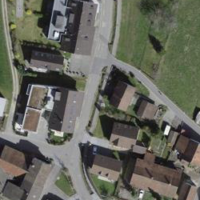
EUNIS habitat code: 54
Species observed at this site:
Chelidonium majus